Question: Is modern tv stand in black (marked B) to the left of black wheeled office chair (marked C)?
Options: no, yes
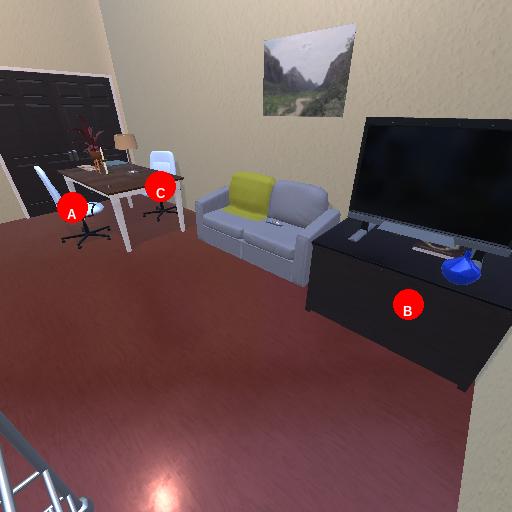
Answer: no